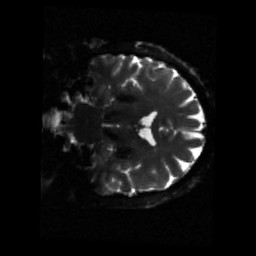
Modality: sbref
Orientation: coronal
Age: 62
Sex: male
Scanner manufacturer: siemens
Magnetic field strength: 3 T
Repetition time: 3.23 s
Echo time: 0.0892 s